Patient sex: M
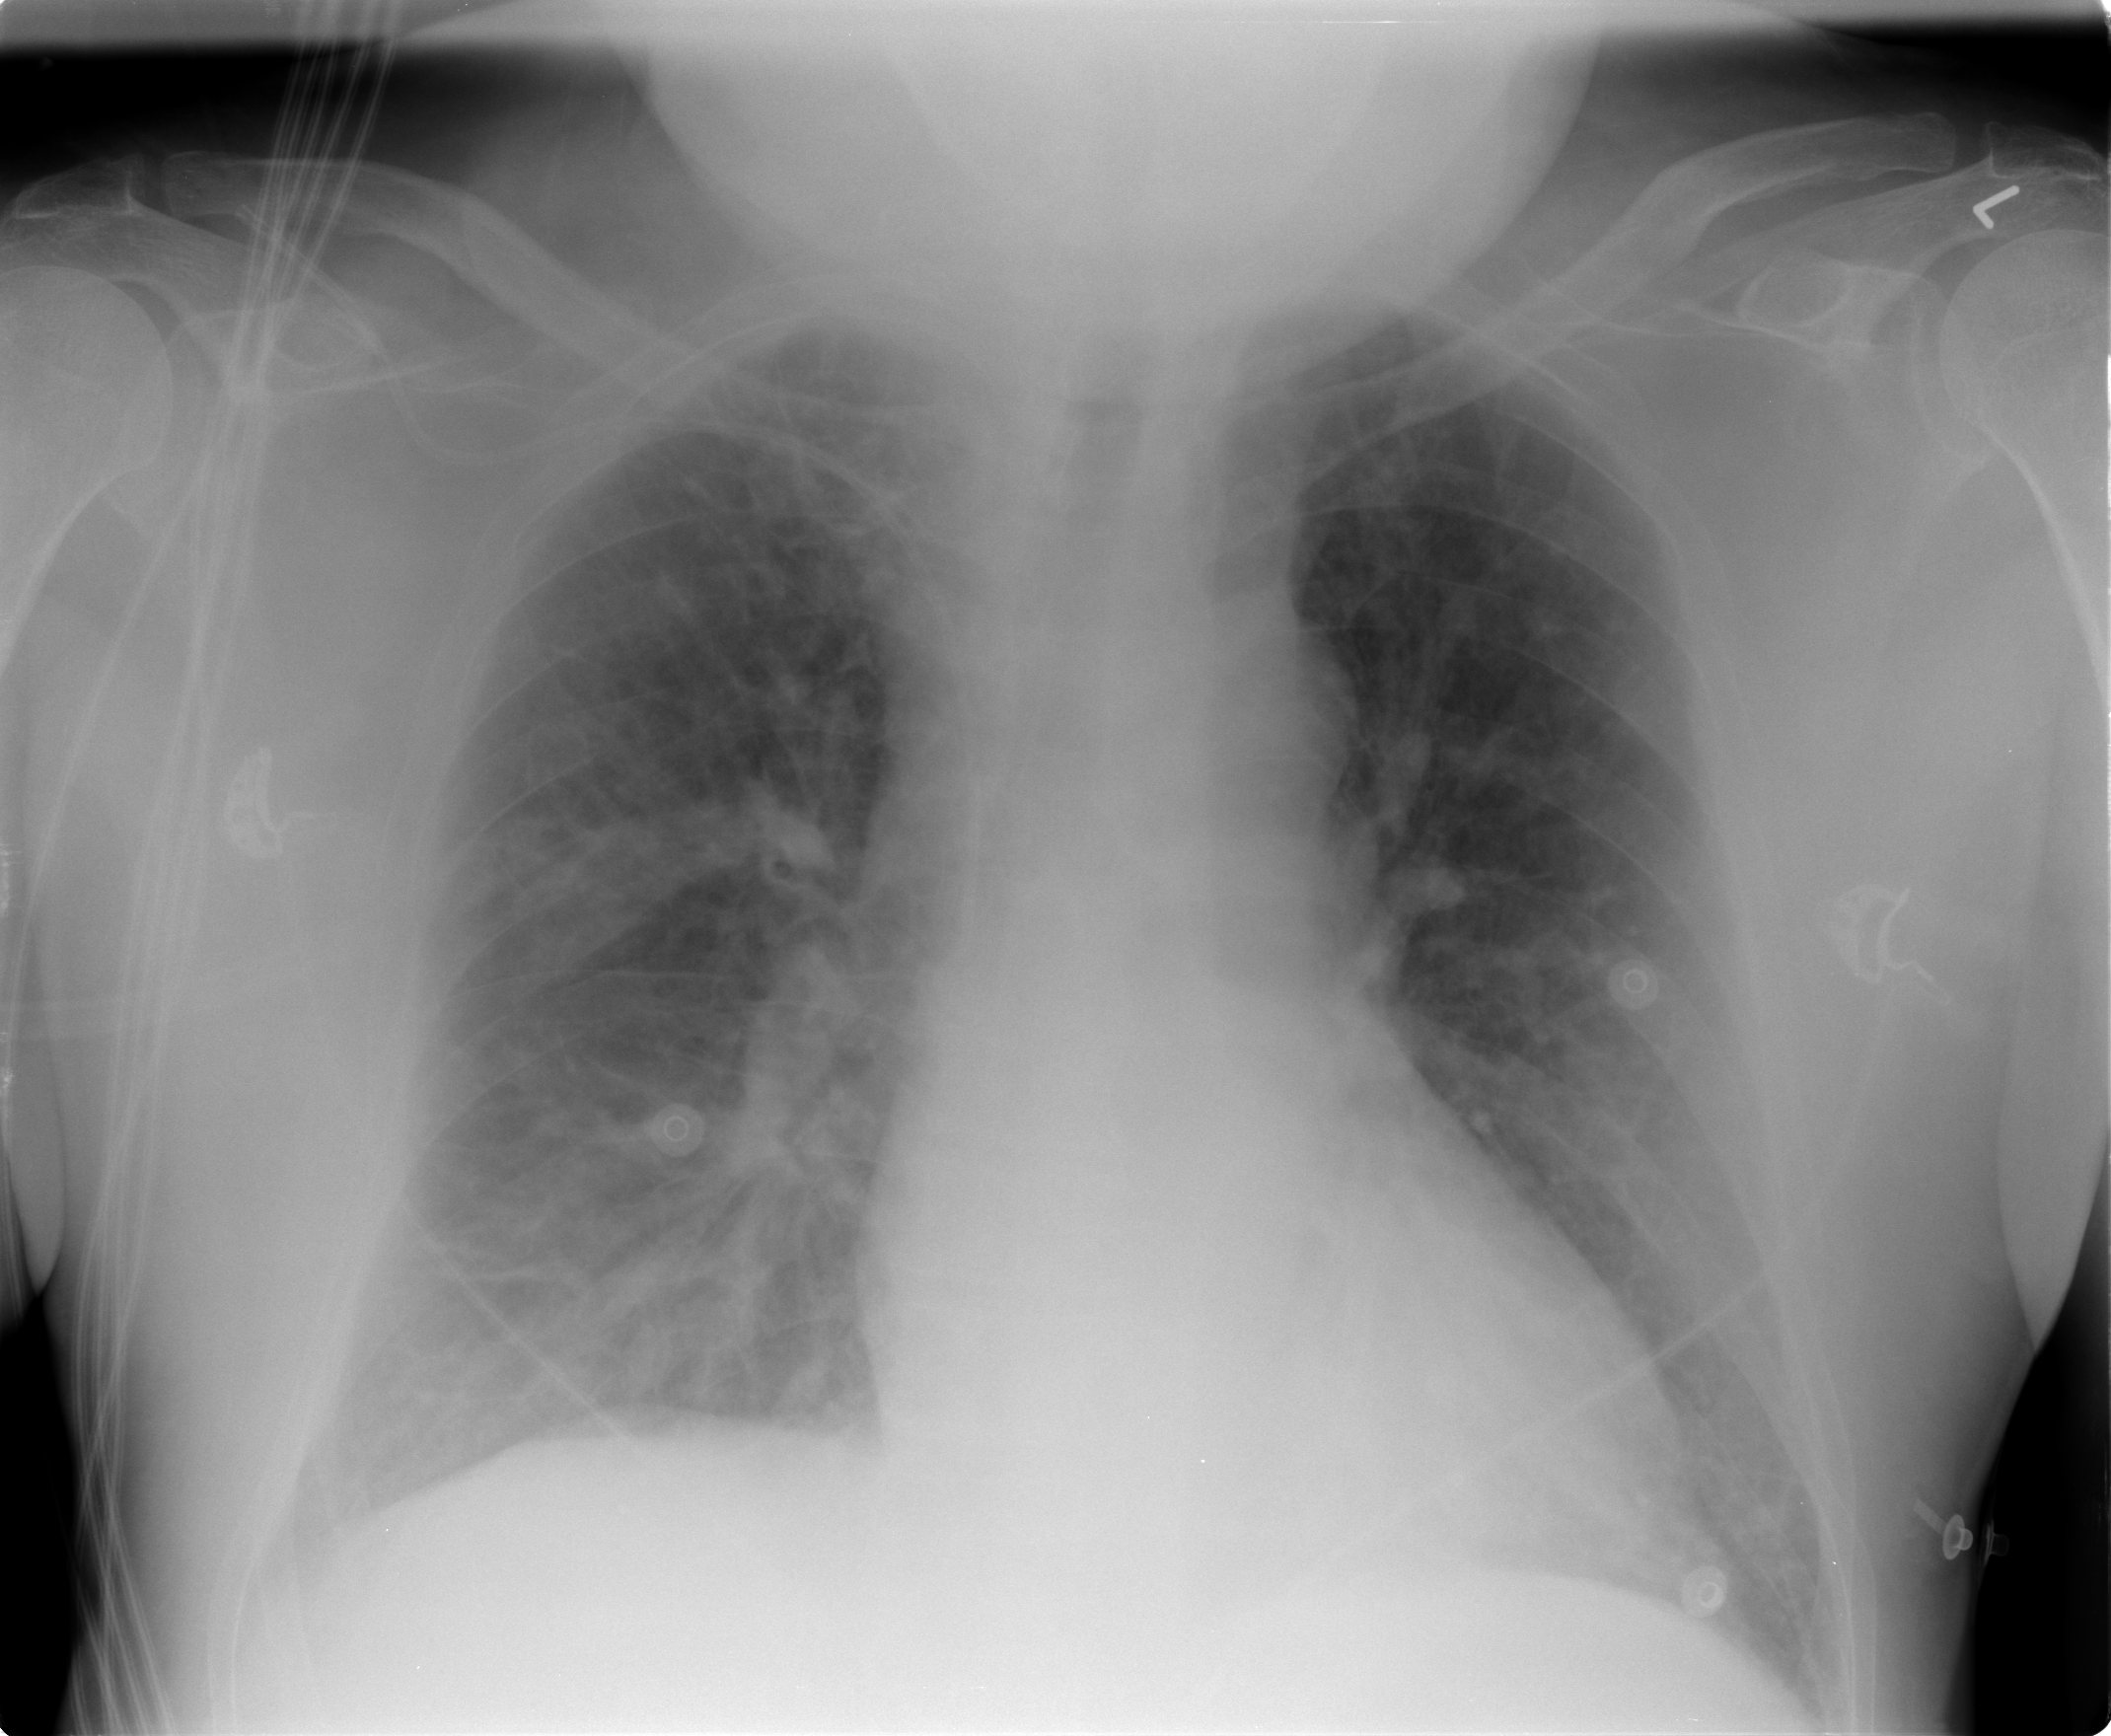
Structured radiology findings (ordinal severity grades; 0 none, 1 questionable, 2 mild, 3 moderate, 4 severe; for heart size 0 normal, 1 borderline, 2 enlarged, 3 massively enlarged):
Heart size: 0
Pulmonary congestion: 2
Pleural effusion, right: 0
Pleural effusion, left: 0
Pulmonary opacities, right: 3
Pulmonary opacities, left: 1
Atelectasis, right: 0
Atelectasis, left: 0